Question: I've put a few good hours into this.. I'm unable to see the various styles I have defined in a global Resource dictionary. The external file is called Styles.xaml. What am I missing?

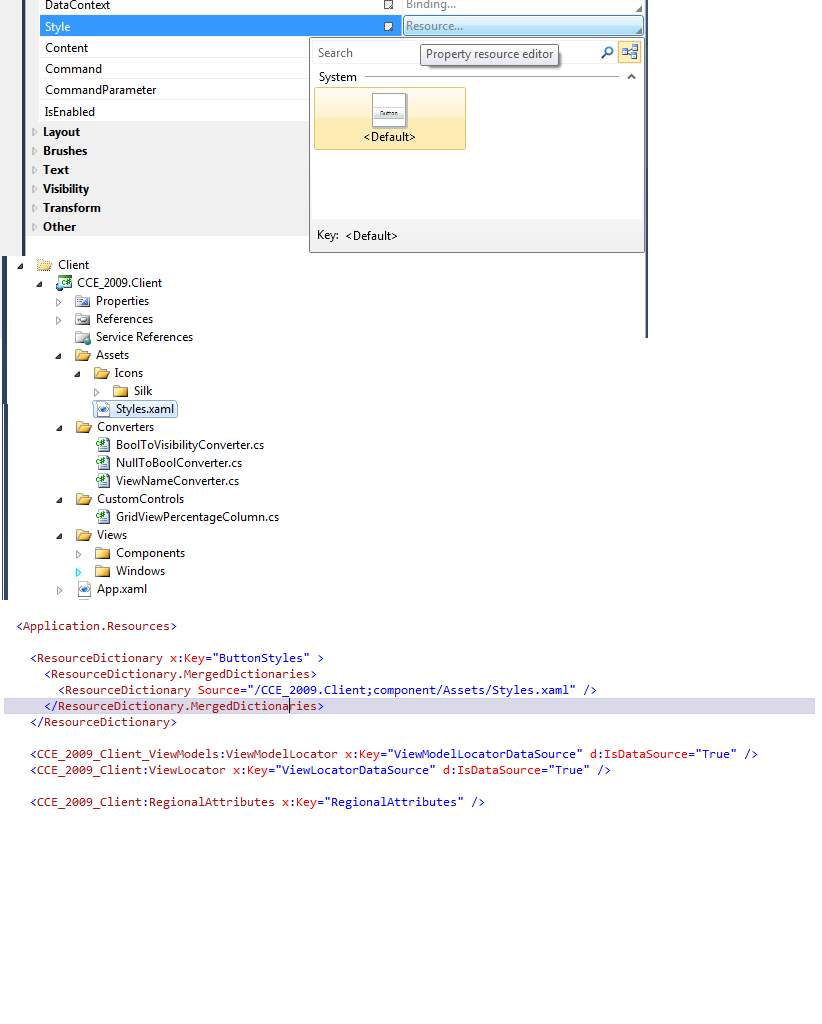
Answer: There are a few things to consider using MergedDictionaries.
First you should set the BuildAction of the ResourceDictionary (Styles.xaml) to Resource or Content (I tried it with Resource).
Second in your App.xaml do not define a Key for the ResourceDictionary (remove x:Key="ButtonStyles")
Then put all other resources in your Application.Resources in the ResourceDictionary.
'''
<Application.Resources>
<ResourceDictionary>
<ResourceDictionary.MergedDictionaries>
<ResourceDictionary Source="/Assets/Styles.xaml"/>
</ResourceDictionary.MergedDictionaries>
<CCE_2009_Client_ViewModels:ViewModelLocator x:Key=ViewModelLocatorDataSource/>
<!-- Any additional resources -->
</ResourceDictionary>
</Application.Resources>
'''
After all this is done then you should select the Style in the Properties Window.